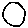
Label: moon